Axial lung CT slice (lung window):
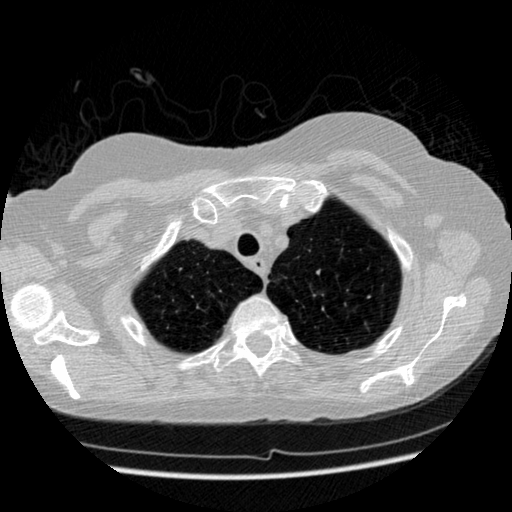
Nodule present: no